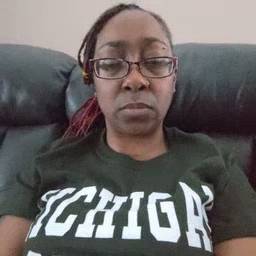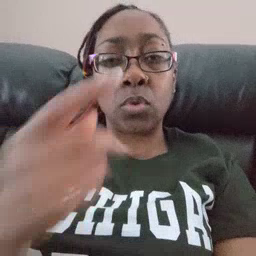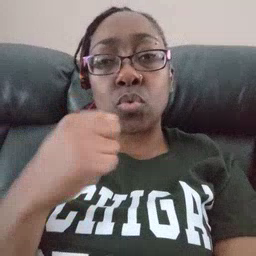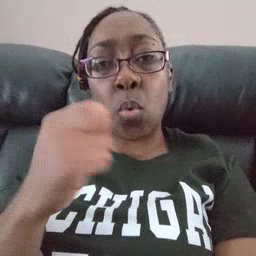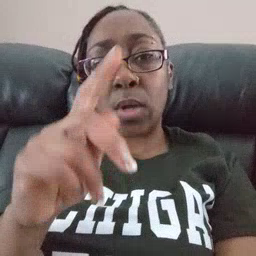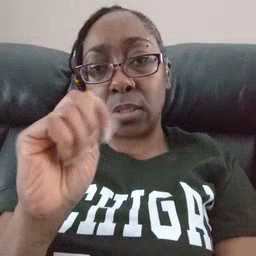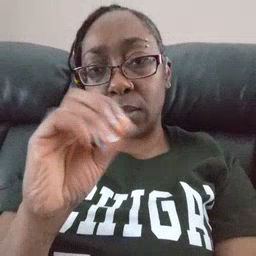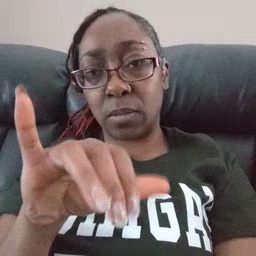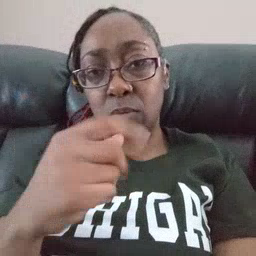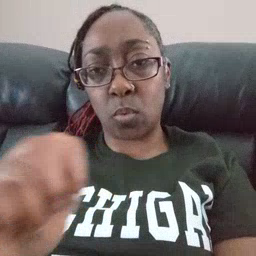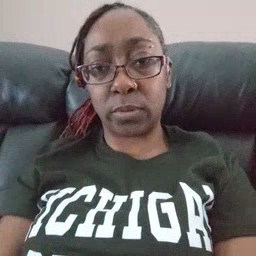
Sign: toy